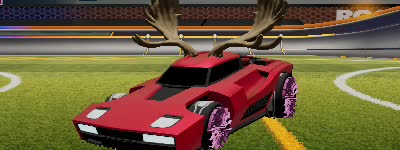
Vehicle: breakout